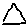
Label: triangle